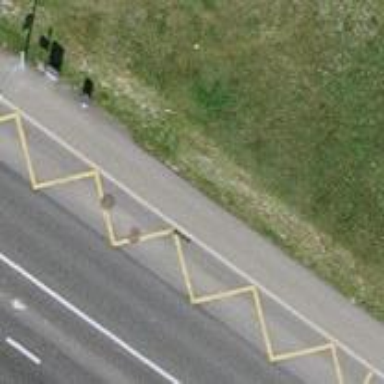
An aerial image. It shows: Bus stop with platform for public transport.